Question: I am currently working on a dialog window for my Android game using libgdx. This dialog window contains a collection of labels and buttons, but should also contain an image. The image represents the "remaining health indicator", i.e. an empty indicator with a symbol indicating the health of the player. This indicator has to be filled with a colored rectangle representing the remaining amount of health (see screenshot below).

In order to render this on a dialog of libgdx, I have to draw an image and a colored rectangle (the red rectangle indicating the real amount of remaining health). I know that the dialog supports the rendering of images, but I don't know how to first draw the rectangle.
This is the code I have so far:
'''
public FuelFacilityDialog(GameWorld world, GuiComponent gui) {
super("Health check", gui.defaultSkin);
this.world = world;
this.gui = gui;
setModal(true);
setMovable(false);
setResizable(false);
Image healthIndicator = new Image();
Button button1 = new TextButton("heal", gui.defaultSkin);
Button button4 = new TextButton("Exit", gui.defaultSkin);
healthIndicator.setDrawable(new TextureRegionDrawable(AssetLoader.healthIndicatorV));
healthIndicator.setScaling(Scaling.fit);
setObject(button1, true);
setObject(button4, false);
Table imageTable = new Table();
Table buttonTable = new Table();
imageTable.add(healthIndicator).width(100).height(200);
buttonTable.add(button1).width(100).height(50).expandY();
this.getContentTable().padTop(20);
this.getContentTable().padBottom(20);
this.getContentTable().add(imageTable);
this.getContentTable().add(buttonTable).height(200);
getButtonTable().add(button2);
}
'''
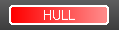
Answer: I have found the answer for my problem. In order to draw an image and a shape, one can use a pixmap. It is possible to first create a pixmap on which you draw a rectangle. Then, you create another pixmap on which you draw the image. Both pixmap then can be combined by drawing one pixmap onto the other.
This is the code I use to build an image containing a rectangle indicating the actual health level and drawing the indicator image on top of it.
'''
private Image getHealthIndicatorImage() {
Image indicatorImage = new Image();
Pixmap healthIndicator = new Pixmap(AssetLoader.healthIndicatorV);
Pixmap healthLevel = new Pixmap(healthIndicator.getWidth(), healthIndicator.getHeight(), Format.RGBA8888);
healthLevel.setColor(Config.InstrumentPanel.healthInstrumentColor1);
healthLevel.fillRectangle(0, 0, 50, 50);
healthLevel.drawPixmap(healthIndicator, 0, 0);
indicatorImage.setDrawable(new TextureRegionDrawable(new TextureRegion(new Texture(healthLevel))));
indicatorImage.setScaling(Scaling.fit);
return indicatorImage;
}
'''